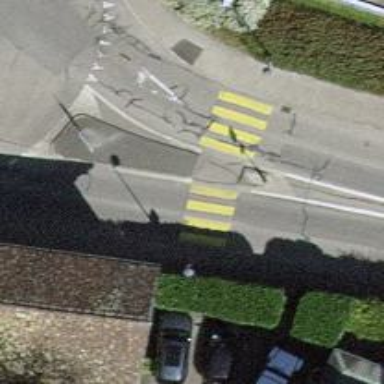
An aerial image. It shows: Uncontrolled zebra crossing with pedestrian island.